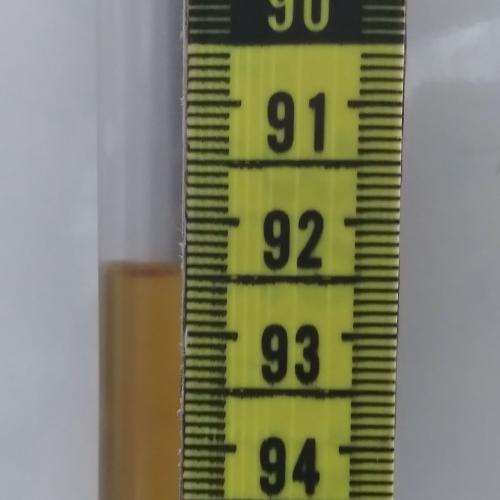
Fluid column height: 92.5 cm